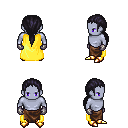
a pixel art fantasy rpg character, male body template, dark elf, purple skin, yellow cape, robe skirt, raven ponytail hairstyle, metal gloves, gold boots, four views (front, back, left, right), 2x2 character sprite sheet, small pixel art, hard edges, no anti-aliasing